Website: walmart
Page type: order-returns
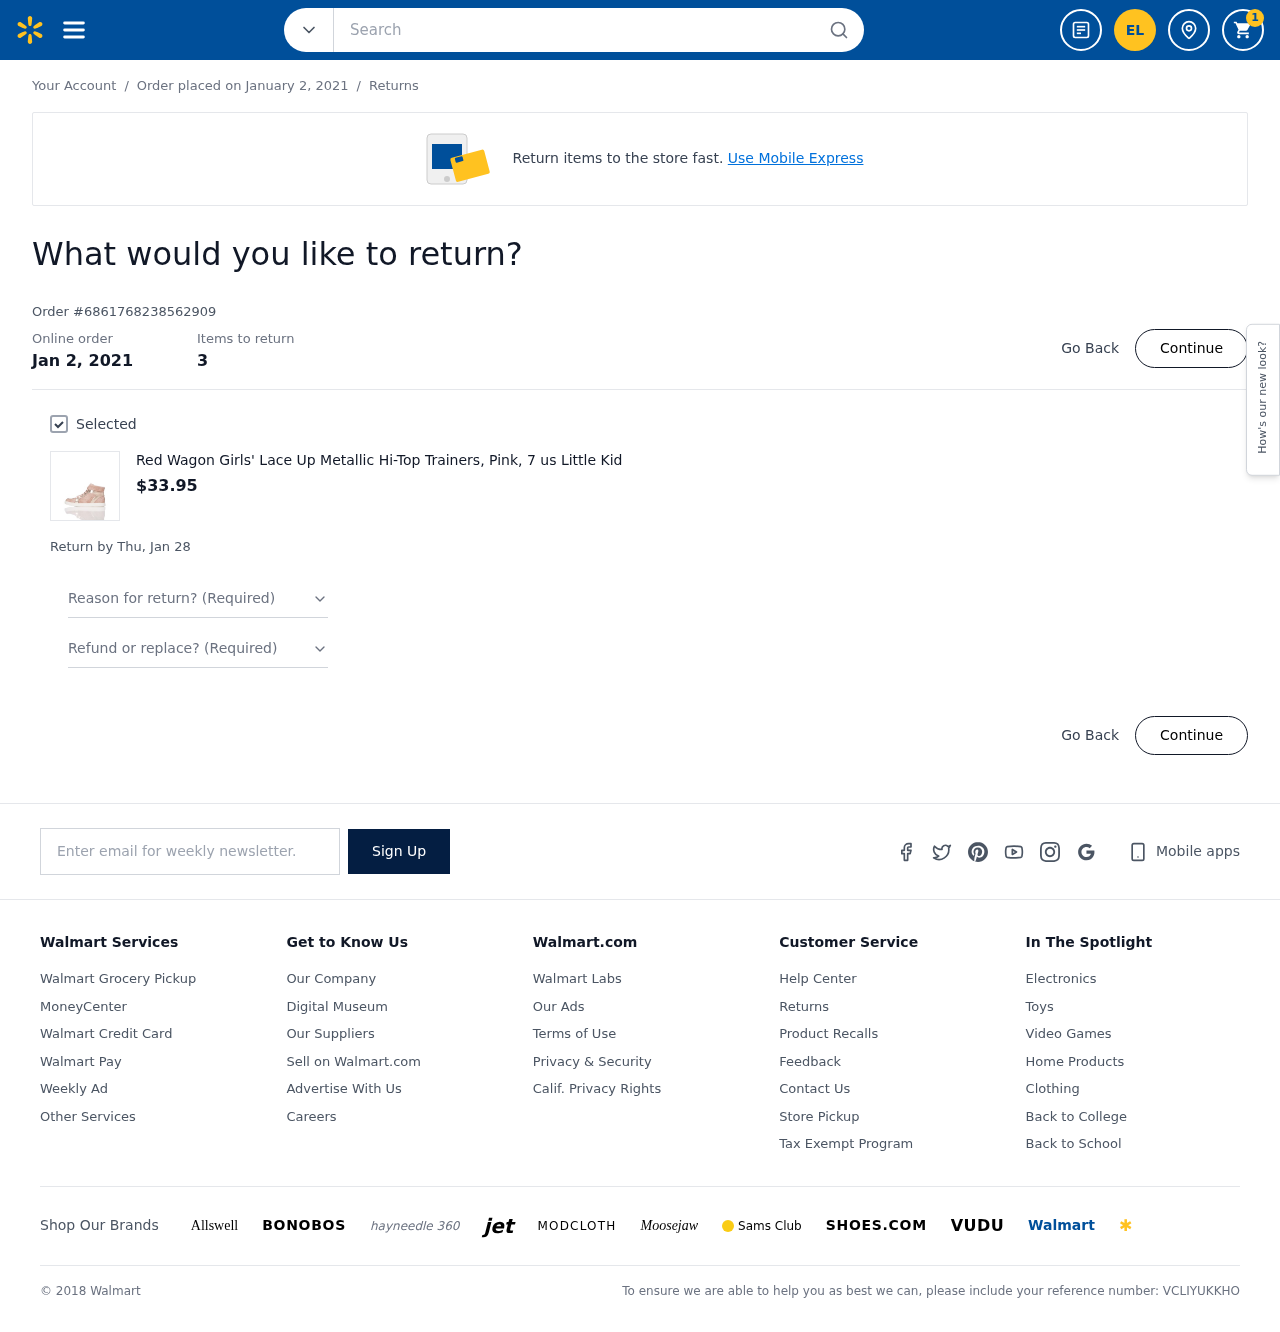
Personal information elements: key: PII_EMAIL
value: erica_lee@yahoo.com
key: PII_INITIALS
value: EL
Product elements: key: PRODUCT1_NAME
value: Red Wagon Girls' Lace Up Metallic Hi-Top Trainers, Pink, 7 us Little Kid
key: PRODUCT1_PRICE
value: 33.95
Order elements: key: ORDER_NUM_ITEMS
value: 1
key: ORDER_DATE
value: Jan 2, 2021
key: ORDER_DATE
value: Order placed on January 2, 2021
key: ORDER_ID
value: Order #6861768238562909
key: ORDER_NUM_ITEMS
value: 3
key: ORDER_RETURN_BY_DATE
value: Return by Thu, Jan 28
Search elements: key: HEADER_SEARCH
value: Search